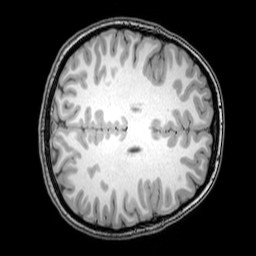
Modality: T1w
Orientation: axial
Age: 24
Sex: female
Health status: healthy
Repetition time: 0.081 s
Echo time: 0.037 s